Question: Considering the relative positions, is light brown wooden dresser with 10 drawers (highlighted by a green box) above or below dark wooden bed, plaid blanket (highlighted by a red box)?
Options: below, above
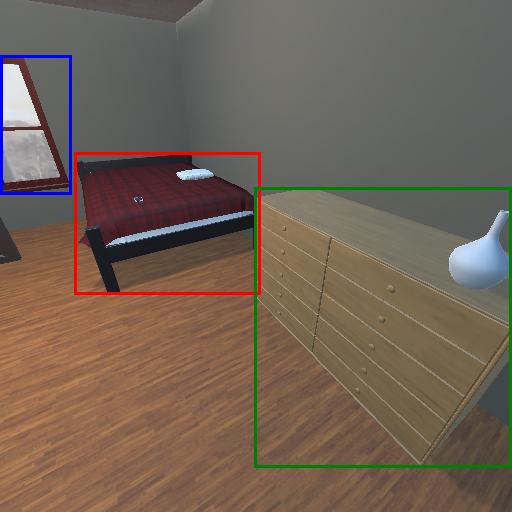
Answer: below